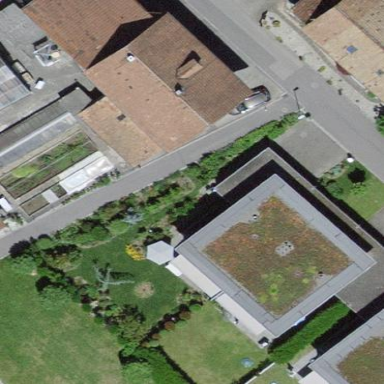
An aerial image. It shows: Flat roof terrace building.